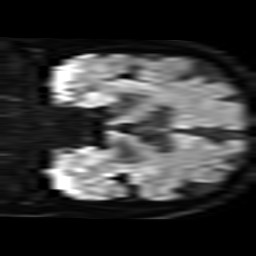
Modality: TRACE
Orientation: coronal
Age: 72
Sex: male
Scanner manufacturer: philips
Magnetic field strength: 3 T
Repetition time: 4.284 s
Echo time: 0.07429 s